Chest X-ray:
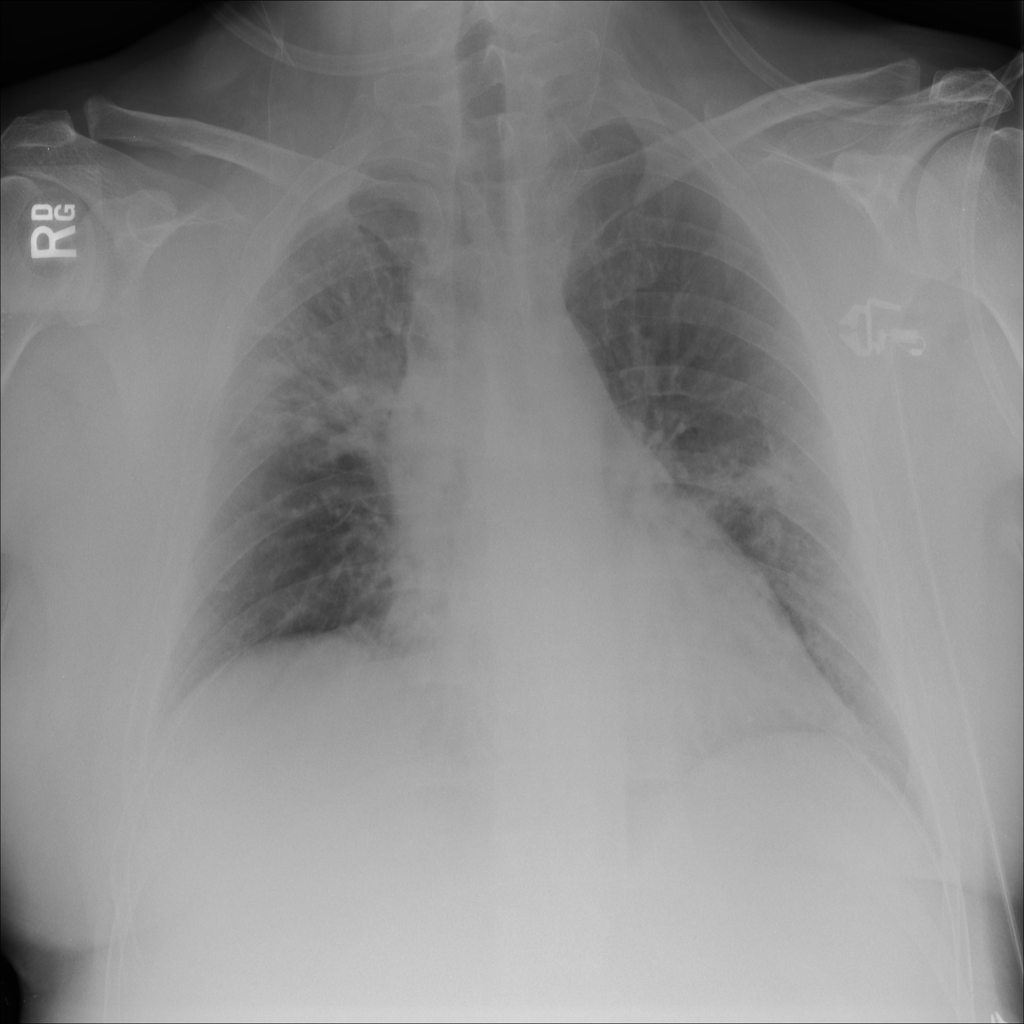
Findings: Consolidation
No abnormal finding: no